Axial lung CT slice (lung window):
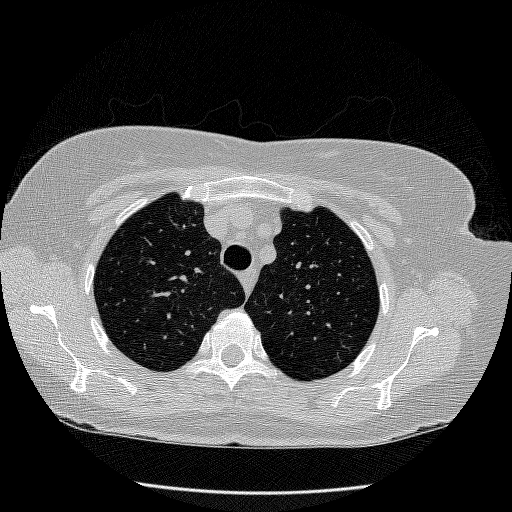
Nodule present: no